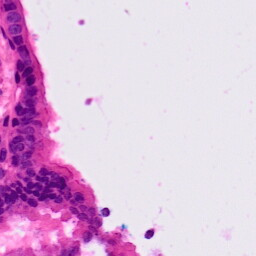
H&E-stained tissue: Lung